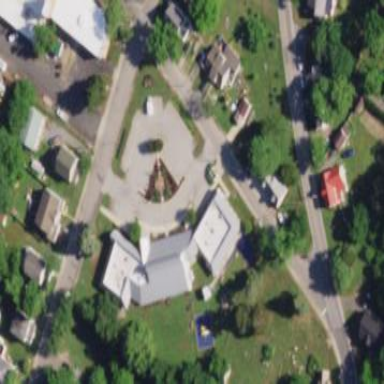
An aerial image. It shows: Community centre.